Question: I want to code a bot that will embed a user's sent message in a specific channel. If you know anything about GTA RP servers, it's like a Twitter or Instagram bot.
Here's an example:

I think it's something about the 'console.log' and the author's name, but I'm not sure so that's why I'm here. How can I embed users' messages like
this?
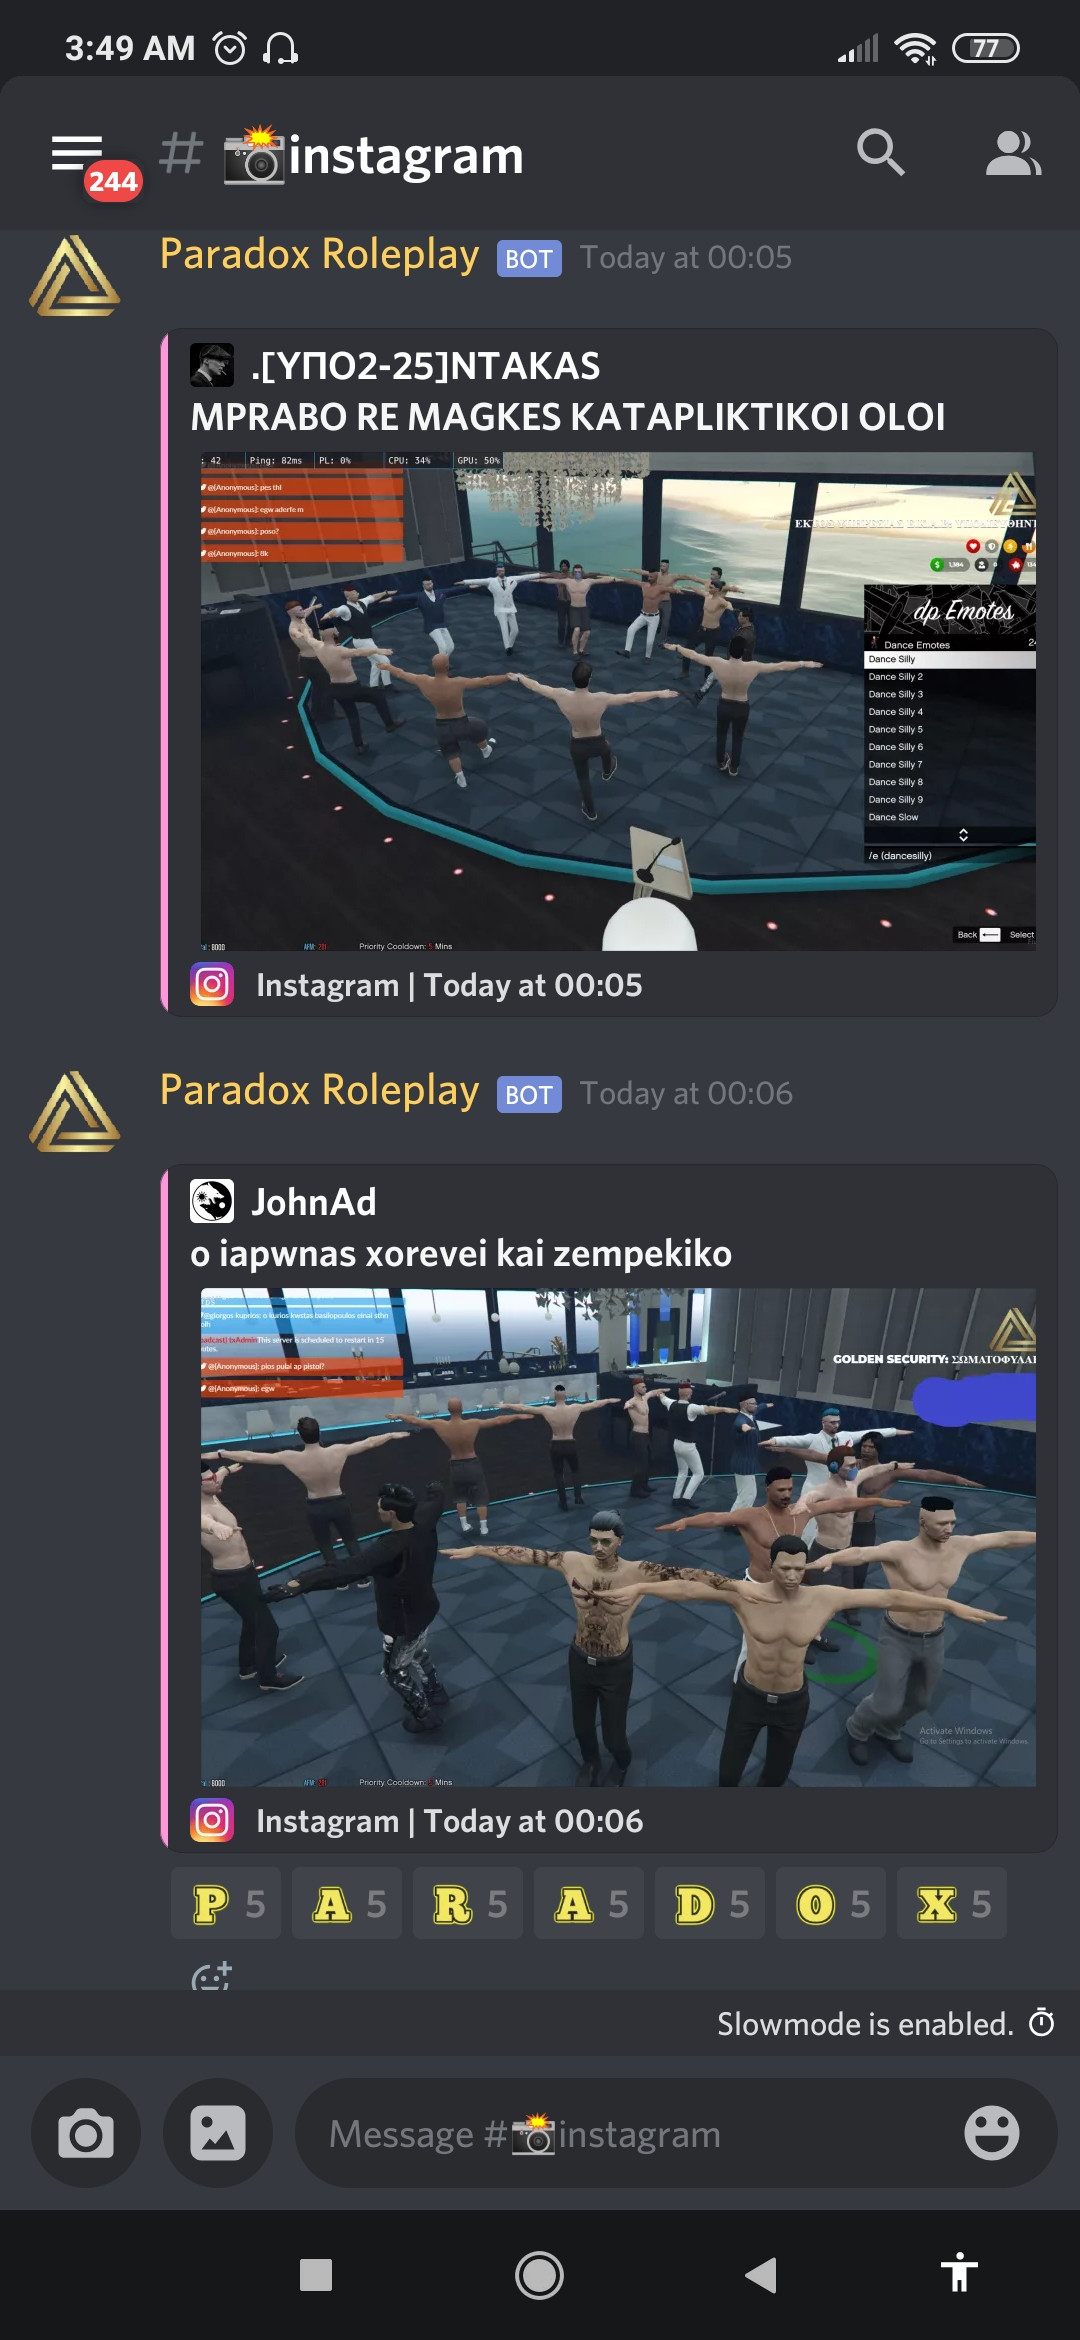
Answer: You can use a <URL>:
'''
const {MessageEmbed} = require('discord.js')
const embed = new MessageEmbed()
.setTitle('some title')
.setDescription('some description')
.setImage('image url')
// Discord.js v13
// These two are the same thing
channel.send({embeds: [embed]})
channel.send({
embeds: [{
title: 'some title',
description: 'some description',
image: {url: 'image url'}
}]
})
// Discord.js v12
// These two are the same thing
channel.send(embed)
channel.send({
embed: {
title: 'some title',
description: 'some description',
image: {url: 'image url'}
}
})
'''
To send an embed of users' message in a particular channel, you can do something like this, where 'client' is your Discord.js 'Client':
'''
// The channel that you want to send the messages to
const channel = client.channels.cache.get('channel id')
client.on('message',message => {
// Ignore bots
if (message.author.bot) return
// Send the embed
const embed = new MessageEmbed()
.setDescription(message.content)
.setAuthor(message.author.tag, message.author.displayAvatarURL())
channel.send({embeds: [embed]}).catch(console.error)
// Discord.js v12:
// channel.send(embed).catch(console.error)
})
'''
Note that the above code will send the embed for message not sent by a bot, so you will probably want to modify it so that it only sends it when you want it to.
I recommend reading <URL> or the documentation linked above for more information on how to use embeds.